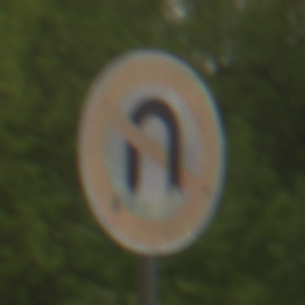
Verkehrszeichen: VerbotWenden
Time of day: MorningAfternoon
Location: Outdoor (Nature)
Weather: Overcast
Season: NotSpecified
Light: Natural